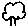
Label: tree